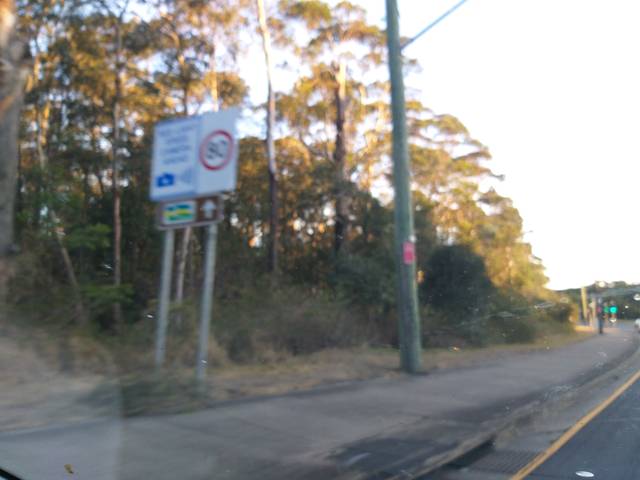
Region: Australia
Coordinates: -34.445, 150.877